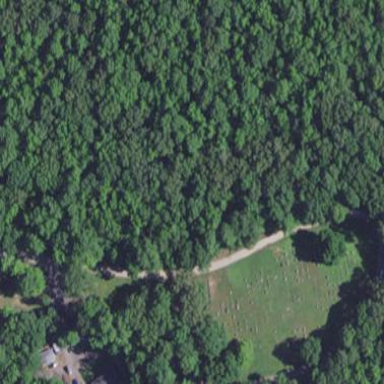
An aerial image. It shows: Cemetery.